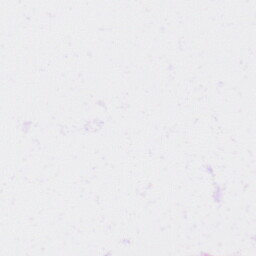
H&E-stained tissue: Skin